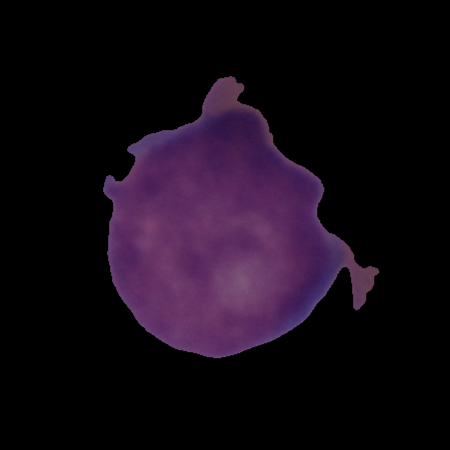
Label: cancer